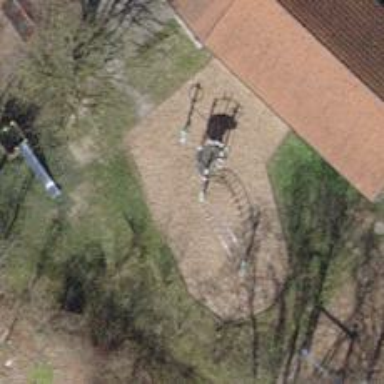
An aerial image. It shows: Playground structure.